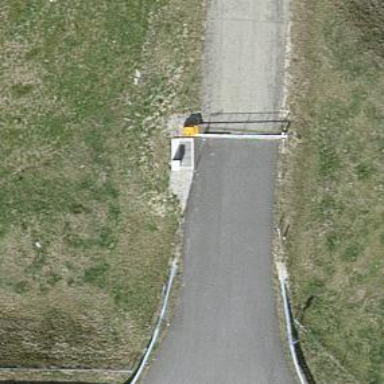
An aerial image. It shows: Gate.